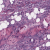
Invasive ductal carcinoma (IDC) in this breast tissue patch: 1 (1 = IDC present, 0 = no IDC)